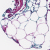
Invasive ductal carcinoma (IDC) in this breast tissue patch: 0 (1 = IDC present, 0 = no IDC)